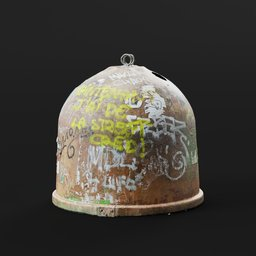
Label: tools